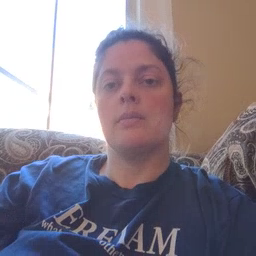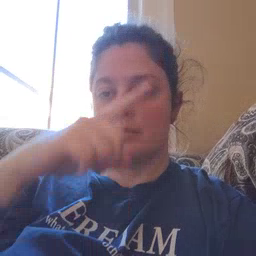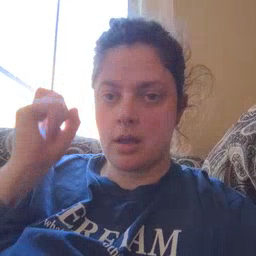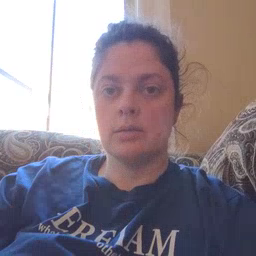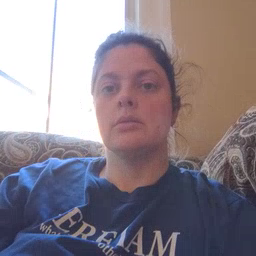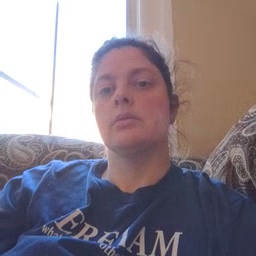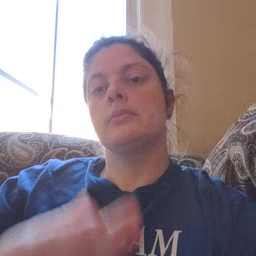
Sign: because